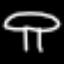
Label: mushroom